【题型】填空题　【知识点】平面几何　【难度】easy
如图, 已知直线 $l_1$、$l_2$、$l_3$ 分别交直线 $m$ 于点 $A$、$B$、$C$, 交直线 $n$ 于点 $D$、$E$、$F$, 且 $l_1 // l_2 // l_3$, $AB = 2BC$, $DF = 6$, 那么 $EF = $\_\_\_\_\_\_

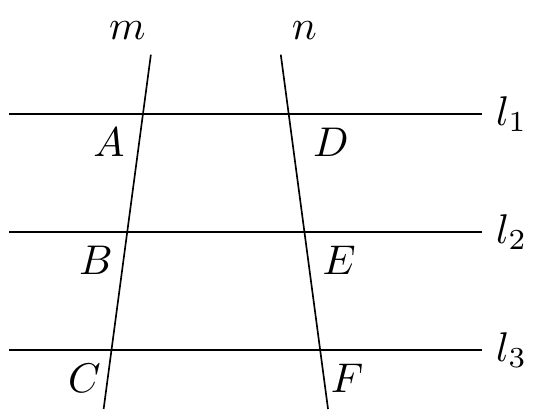
【解答】
解：$\because l_1 // l_2 // l_3$, $AB = 2BC$

$\dfrac{AB}{BC} = \dfrac{DE}{EF} = 2$

$\because DE = DF - EF = 6 - EF$

$\dfrac{6 - EF}{EF} = 2$

解得 $EF = 2$

故答案为：2